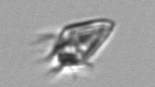
Label: Paratontonia_gracillima